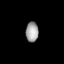
Tissue: lung
Cell type: Others
Senescence score: 0.2287
Nuclear area (px): 252
Mean DAPI intensity: 157.246